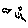
Label: line